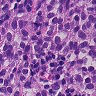
Metastatic tissue present: yes